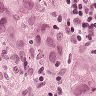
Metastatic tissue present: yes